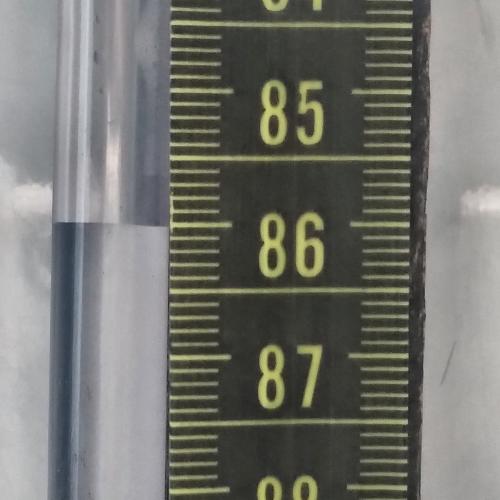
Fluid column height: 86.0 cm